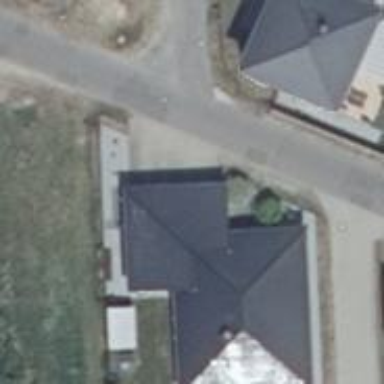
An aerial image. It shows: Detached building with hipped roof.